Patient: sex F, age 22
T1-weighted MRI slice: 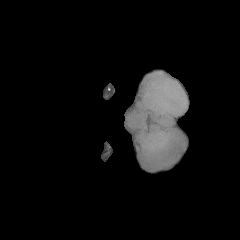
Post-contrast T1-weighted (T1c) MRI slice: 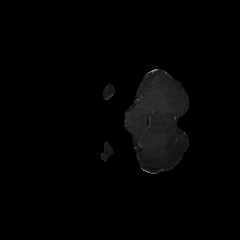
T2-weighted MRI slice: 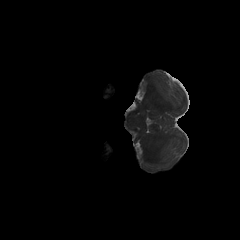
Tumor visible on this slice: no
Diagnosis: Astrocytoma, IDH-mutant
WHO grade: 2